Question: 1.Please, can someone tell me how to create a row of text boxes that are scrollable to left or right in flutter inside a ListView. I can see that I am trying to define an infinite width inside a finite width ListView. But, can't figure out any workaround for this one.
the below-mentioned code works absolutely fine if simply comment the scrolldirection property in customscrollview(i.e., change the scrolldirection to vertical). But, i am looking for a horizontal scroll.
I have tried to solve this but no luck.
can someone please help and let me know where i am doing wrong.
1. Also, how can we create or inflate a layout like we do in Android in the flutter? I have included a screenshot of layout i am creating for reference:

I have posted the code below to reproduce the same error;
Regards,
Mahi
'''
import 'package:flutter/material.dart';
import 'package:flutter/rendering.dart';
import 'package:flutter/widgets.dart';
void main(){
runApp(new AddNewBlock());
}
class AddNewBlock extends StatefulWidget{
@override
State<StatefulWidget> createState() {
return new _AddNewBlockState();
}
}
class _AddNewBlockState extends State<AddNewBlock>{
@override
Widget build(BuildContext context) {
return new MaterialApp(
title: 'Add New Block',
debugShowCheckedModeBanner: false,
home: new Scaffold(
body: new ListView(
shrinkWrap: true,
children: <Widget>[
new Container(
margin: const EdgeInsets.only(
left: 16.0,top: 24.0, bottom: 8.0,
),
child: new Text(
'Add New Block',
style: new TextStyle(
fontSize: 18.0,
fontWeight: FontWeight.bold,
color: Colors.teal[300],
),
),
),
new Container(
margin: const EdgeInsets.only(left: 16.0, top: 16.0, bottom: 8.0),
child: new Text ('Block Name'),
),
new Container(
margin: const EdgeInsets.fromLTRB(16.0, 8.0, 0.0, 8.0),
child: new Text ('Block A1',
style: new TextStyle(
fontSize: 16.0,
fontWeight: FontWeight.bold
),),
),
new Divider(color: Colors.grey,),
new Container(
margin: const EdgeInsets.only(left: 16.0, top: 8.0,bottom: 8.0),
child: new Text('NO. OF FLOORS',
style: new TextStyle(
fontSize: 12.0,
),
),
),
new Container(
child: new Row(
children: <Widget>[
new Flexible(
child: new CustomScrollView(
shrinkWrap: true,
scrollDirection: Axis.horizontal,
slivers: <Widget>[
new SliverPadding(
padding: const EdgeInsets.all(20.0),
sliver: new SliverList(
delegate: new SliverChildListDelegate(
<Widget>[
const Text('this'),
const Text('is'),
const Text('scroll'),
const Text('view'),
const Text('inside'),
const Text('list'),
const Text('view'),
const Text('in'),
const Text('horizontal'),
const Text('direction')
],
),
),
),
],
),
),
],
),
),
],
),
),
);
}
}
'''
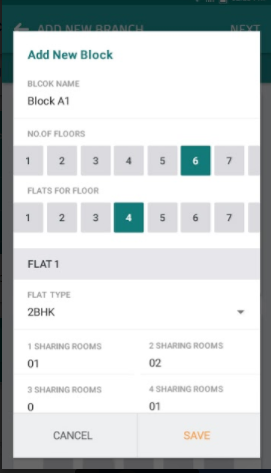
Answer: I think this is straightforward as long as you put a container of fixed height on your horizontal 'ListView'. But maybe I'm not understanding your question. Please post your code and the error message you're getting if this doesn't work.
<URL>
'''
import 'package:flutter/material.dart';
import 'package:flutter/gestures.dart';
import 'dart:collection';
void main() {
runApp(new MaterialApp(home: new DemoApp()));
}
class DemoApp extends StatelessWidget {
@override
Widget build(BuildContext context) {
return new Scaffold(
appBar: new AppBar(title: new Text('Nested ListView Example')),
body: new Center(
child: new ListView(
children: <Widget>[
new Container(
height: 80.0,
child: new ListView(
scrollDirection: Axis.horizontal,
children: new List.generate(10, (int index) {
return new Card(
color: Colors.blue[index * 100],
child: new Container(
width: 50.0,
height: 50.0,
child: new Text("$index"),
),
);
}),
),
),
],
),
),
);
}
}
'''